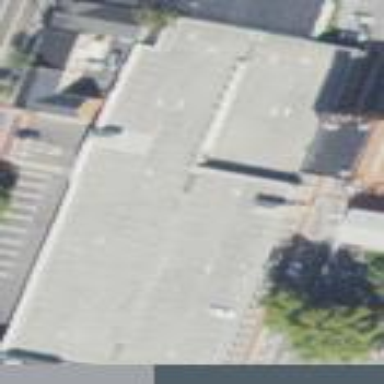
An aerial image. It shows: Multi-storey parking building with asphalt surface.